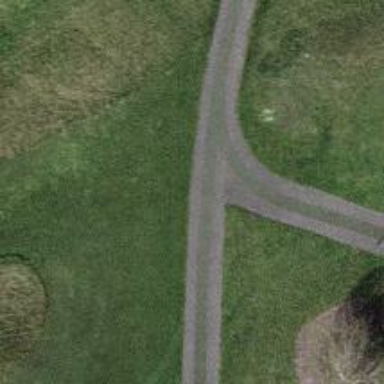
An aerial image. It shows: Designated path for golf carts.